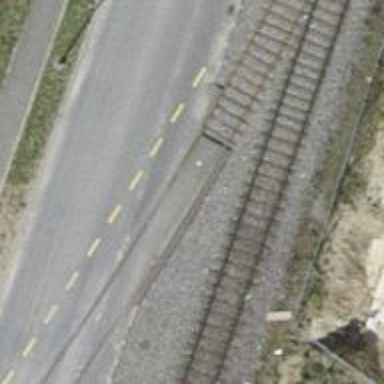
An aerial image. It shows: Single-track spur railway line.